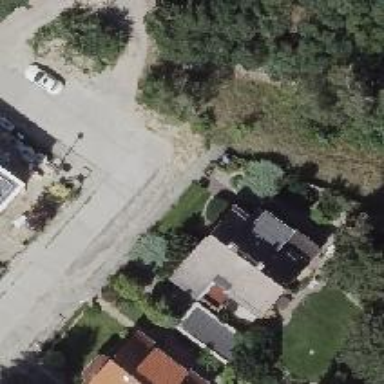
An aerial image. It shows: Residential road with concrete surface and sidewalks on both sides.